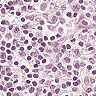
Metastatic tissue present: no